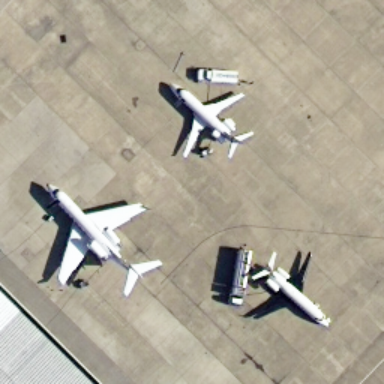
There are three airplanes in the airport .